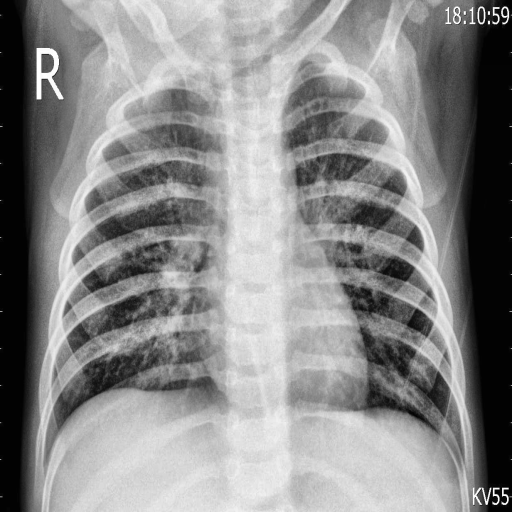
Finding: PNEUMONIA